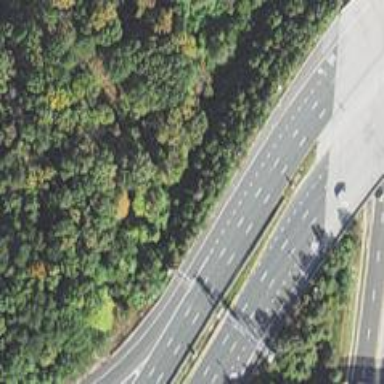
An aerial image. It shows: Motorway junction.